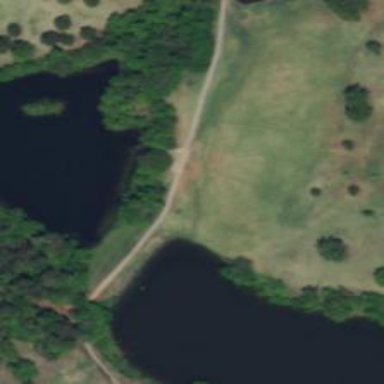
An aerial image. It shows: Golf hole.